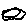
Label: cloud